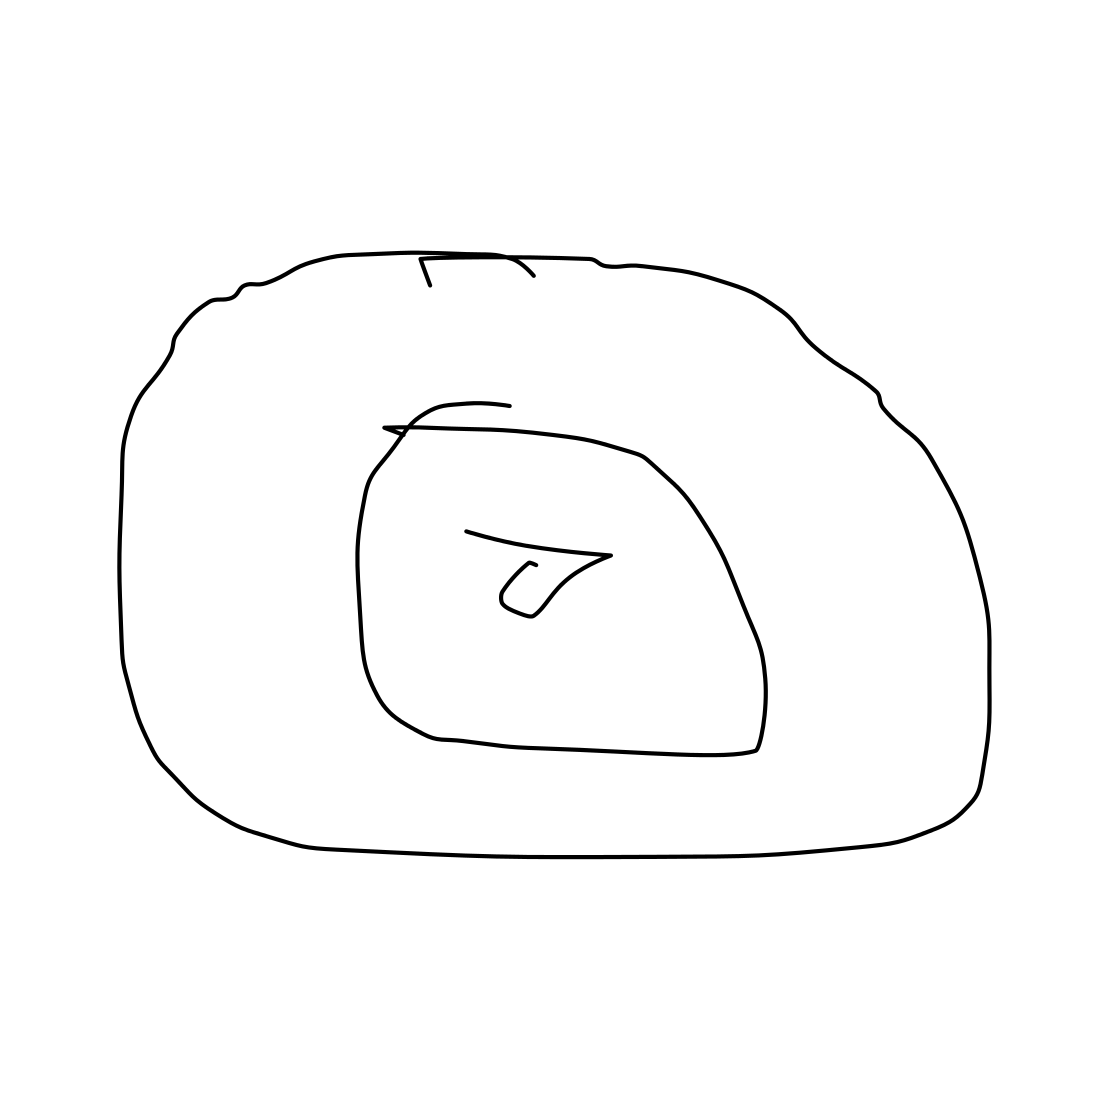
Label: tire